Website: apple
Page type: billing-address
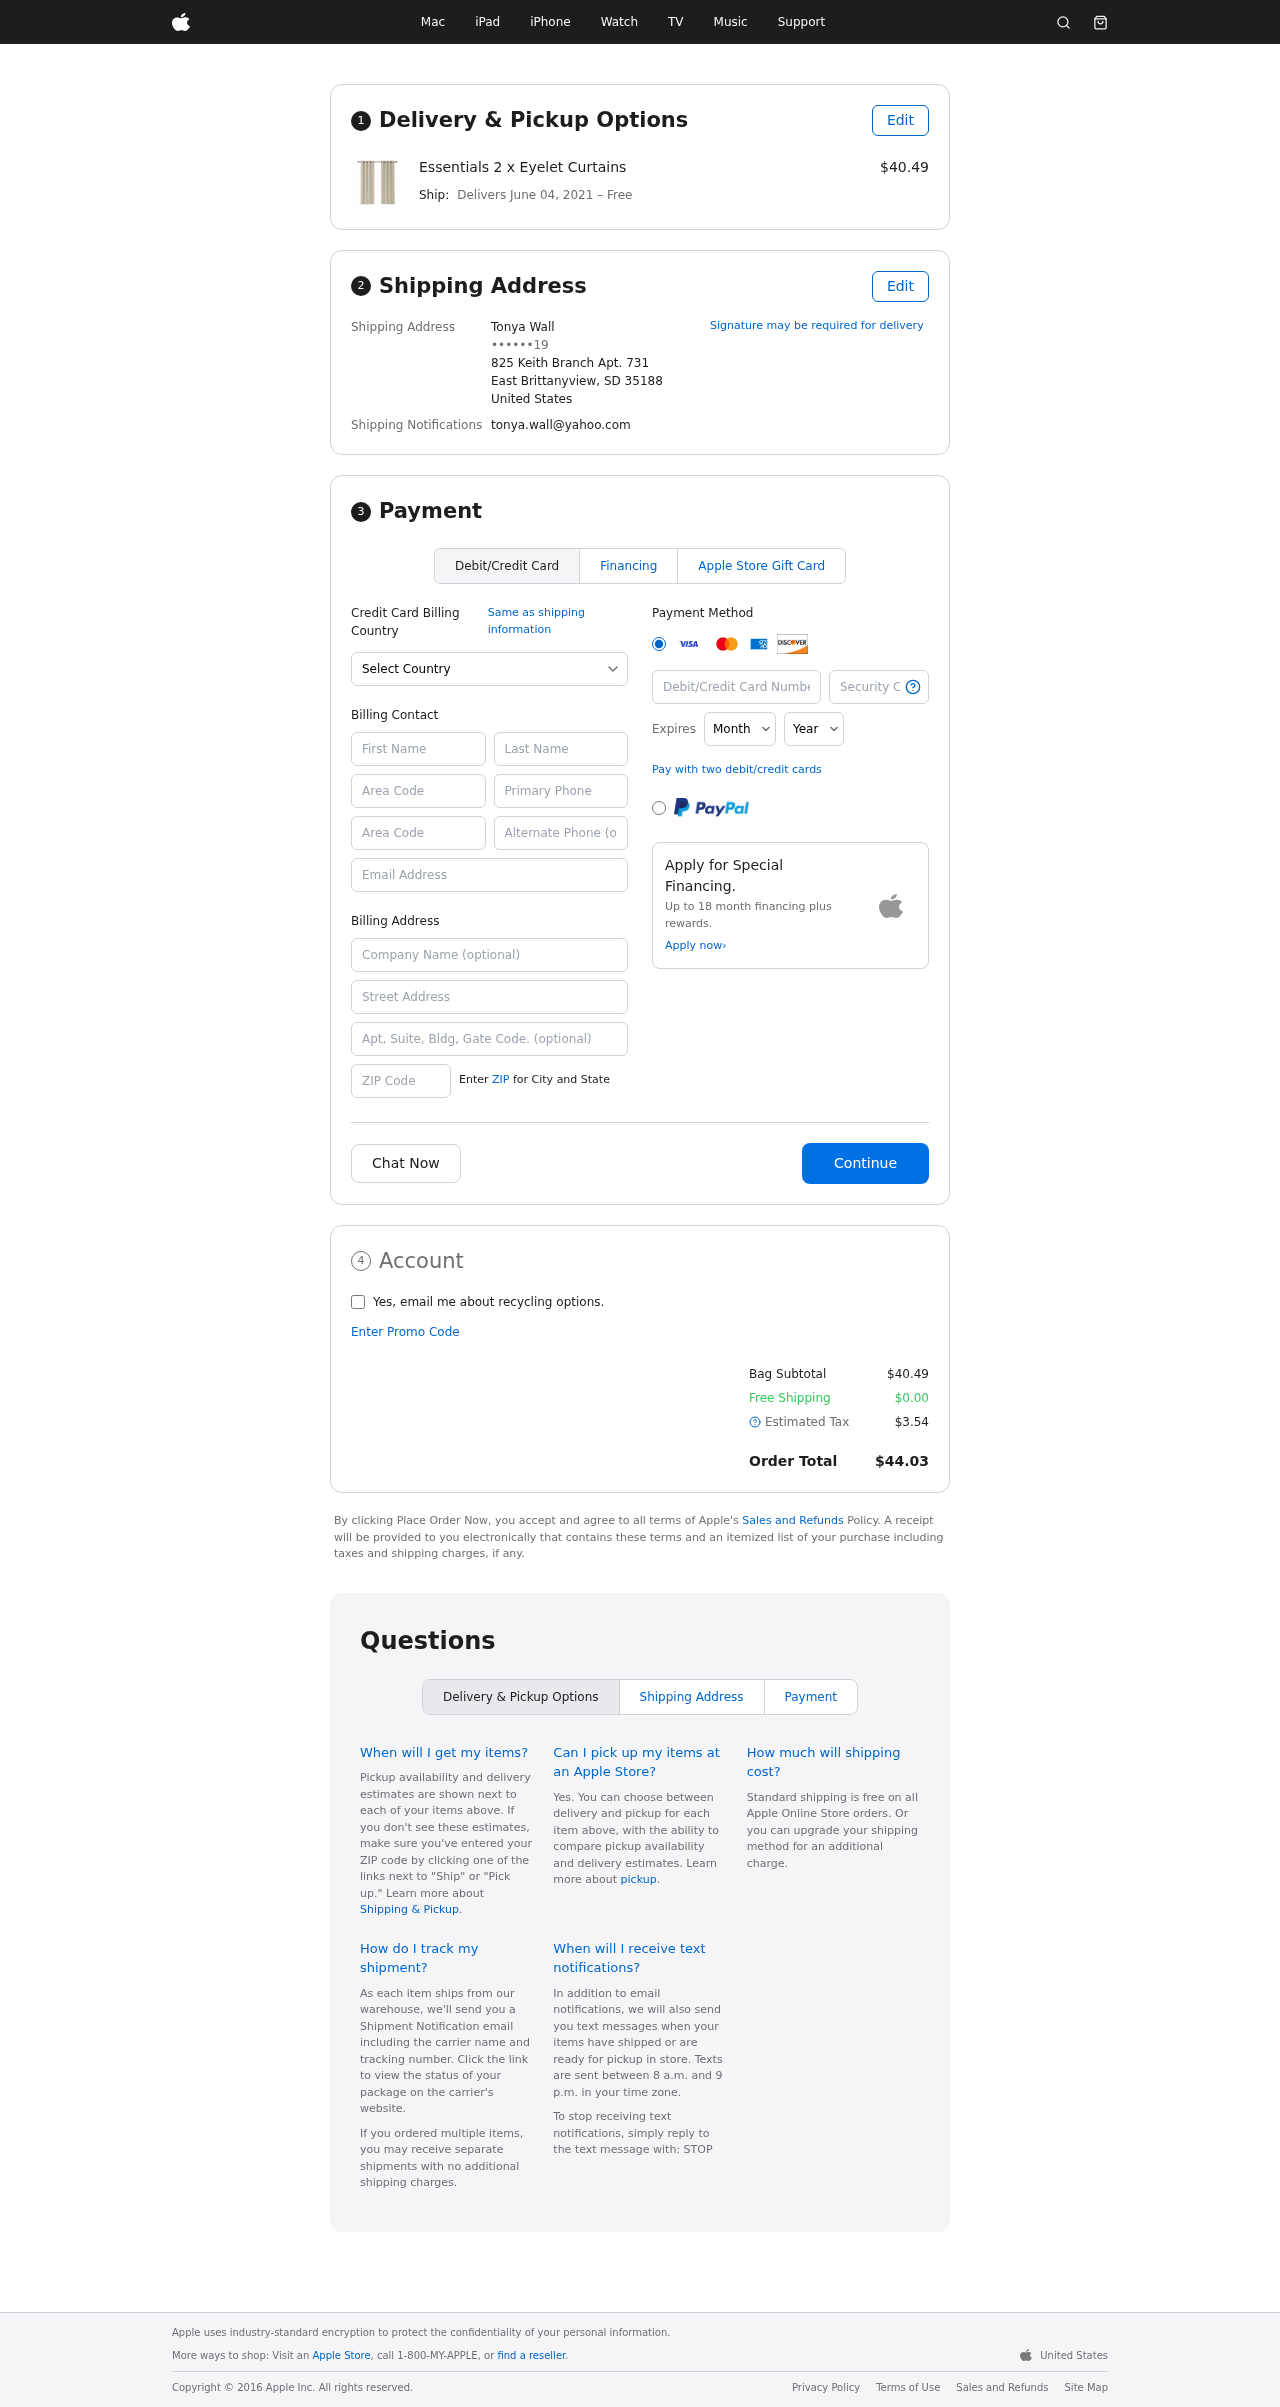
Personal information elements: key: PII_CARD_CVV
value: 267
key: PII_CARD_EXPIRY_MONTH
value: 03
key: PII_CARD_EXPIRY_YEAR
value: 28
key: PII_CARD_NUMBER
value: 2304 0524 2417 3086
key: PII_CITY_STATE_ZIP
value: East Brittanyview, SD 35188
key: PII_COUNTRY
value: United States
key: PII_EMAIL
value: tonya.wall@yahoo.com
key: PII_FULLNAME
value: Tonya Wall
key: PII_STREET
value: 825 Keith Branch Apt. 731
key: PII_PHONE_MASKED
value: ••••••19
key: PII_BILLING_FIRSTNAME
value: Tonya
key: PII_BILLING_LASTNAME
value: Wall
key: PII_BILLING_PHONE_AREA
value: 403
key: PII_BILLING_PHONE
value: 4034727619
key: PII_BILLING_EMAIL
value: tonya.wall@yahoo.com
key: PII_BILLING_COMPANY
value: Moran LLC
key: PII_BILLING_STREET
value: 825 Keith Branch Apt. 731
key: PII_BILLING_POSTCODE
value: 35188
Product elements: key: PRODUCT1_NAME
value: Essentials 2 x Eyelet Curtains
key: PRODUCT1_PRICE
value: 40.49
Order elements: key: ORDER_DELIVERY_DATE
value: June 04, 2021
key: ORDER_SUBTOTAL
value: $40.49
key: ORDER_SHIPPING_COST
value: $0.00
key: ORDER_TAX
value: $3.54
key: ORDER_TOTAL
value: $44.03